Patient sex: M
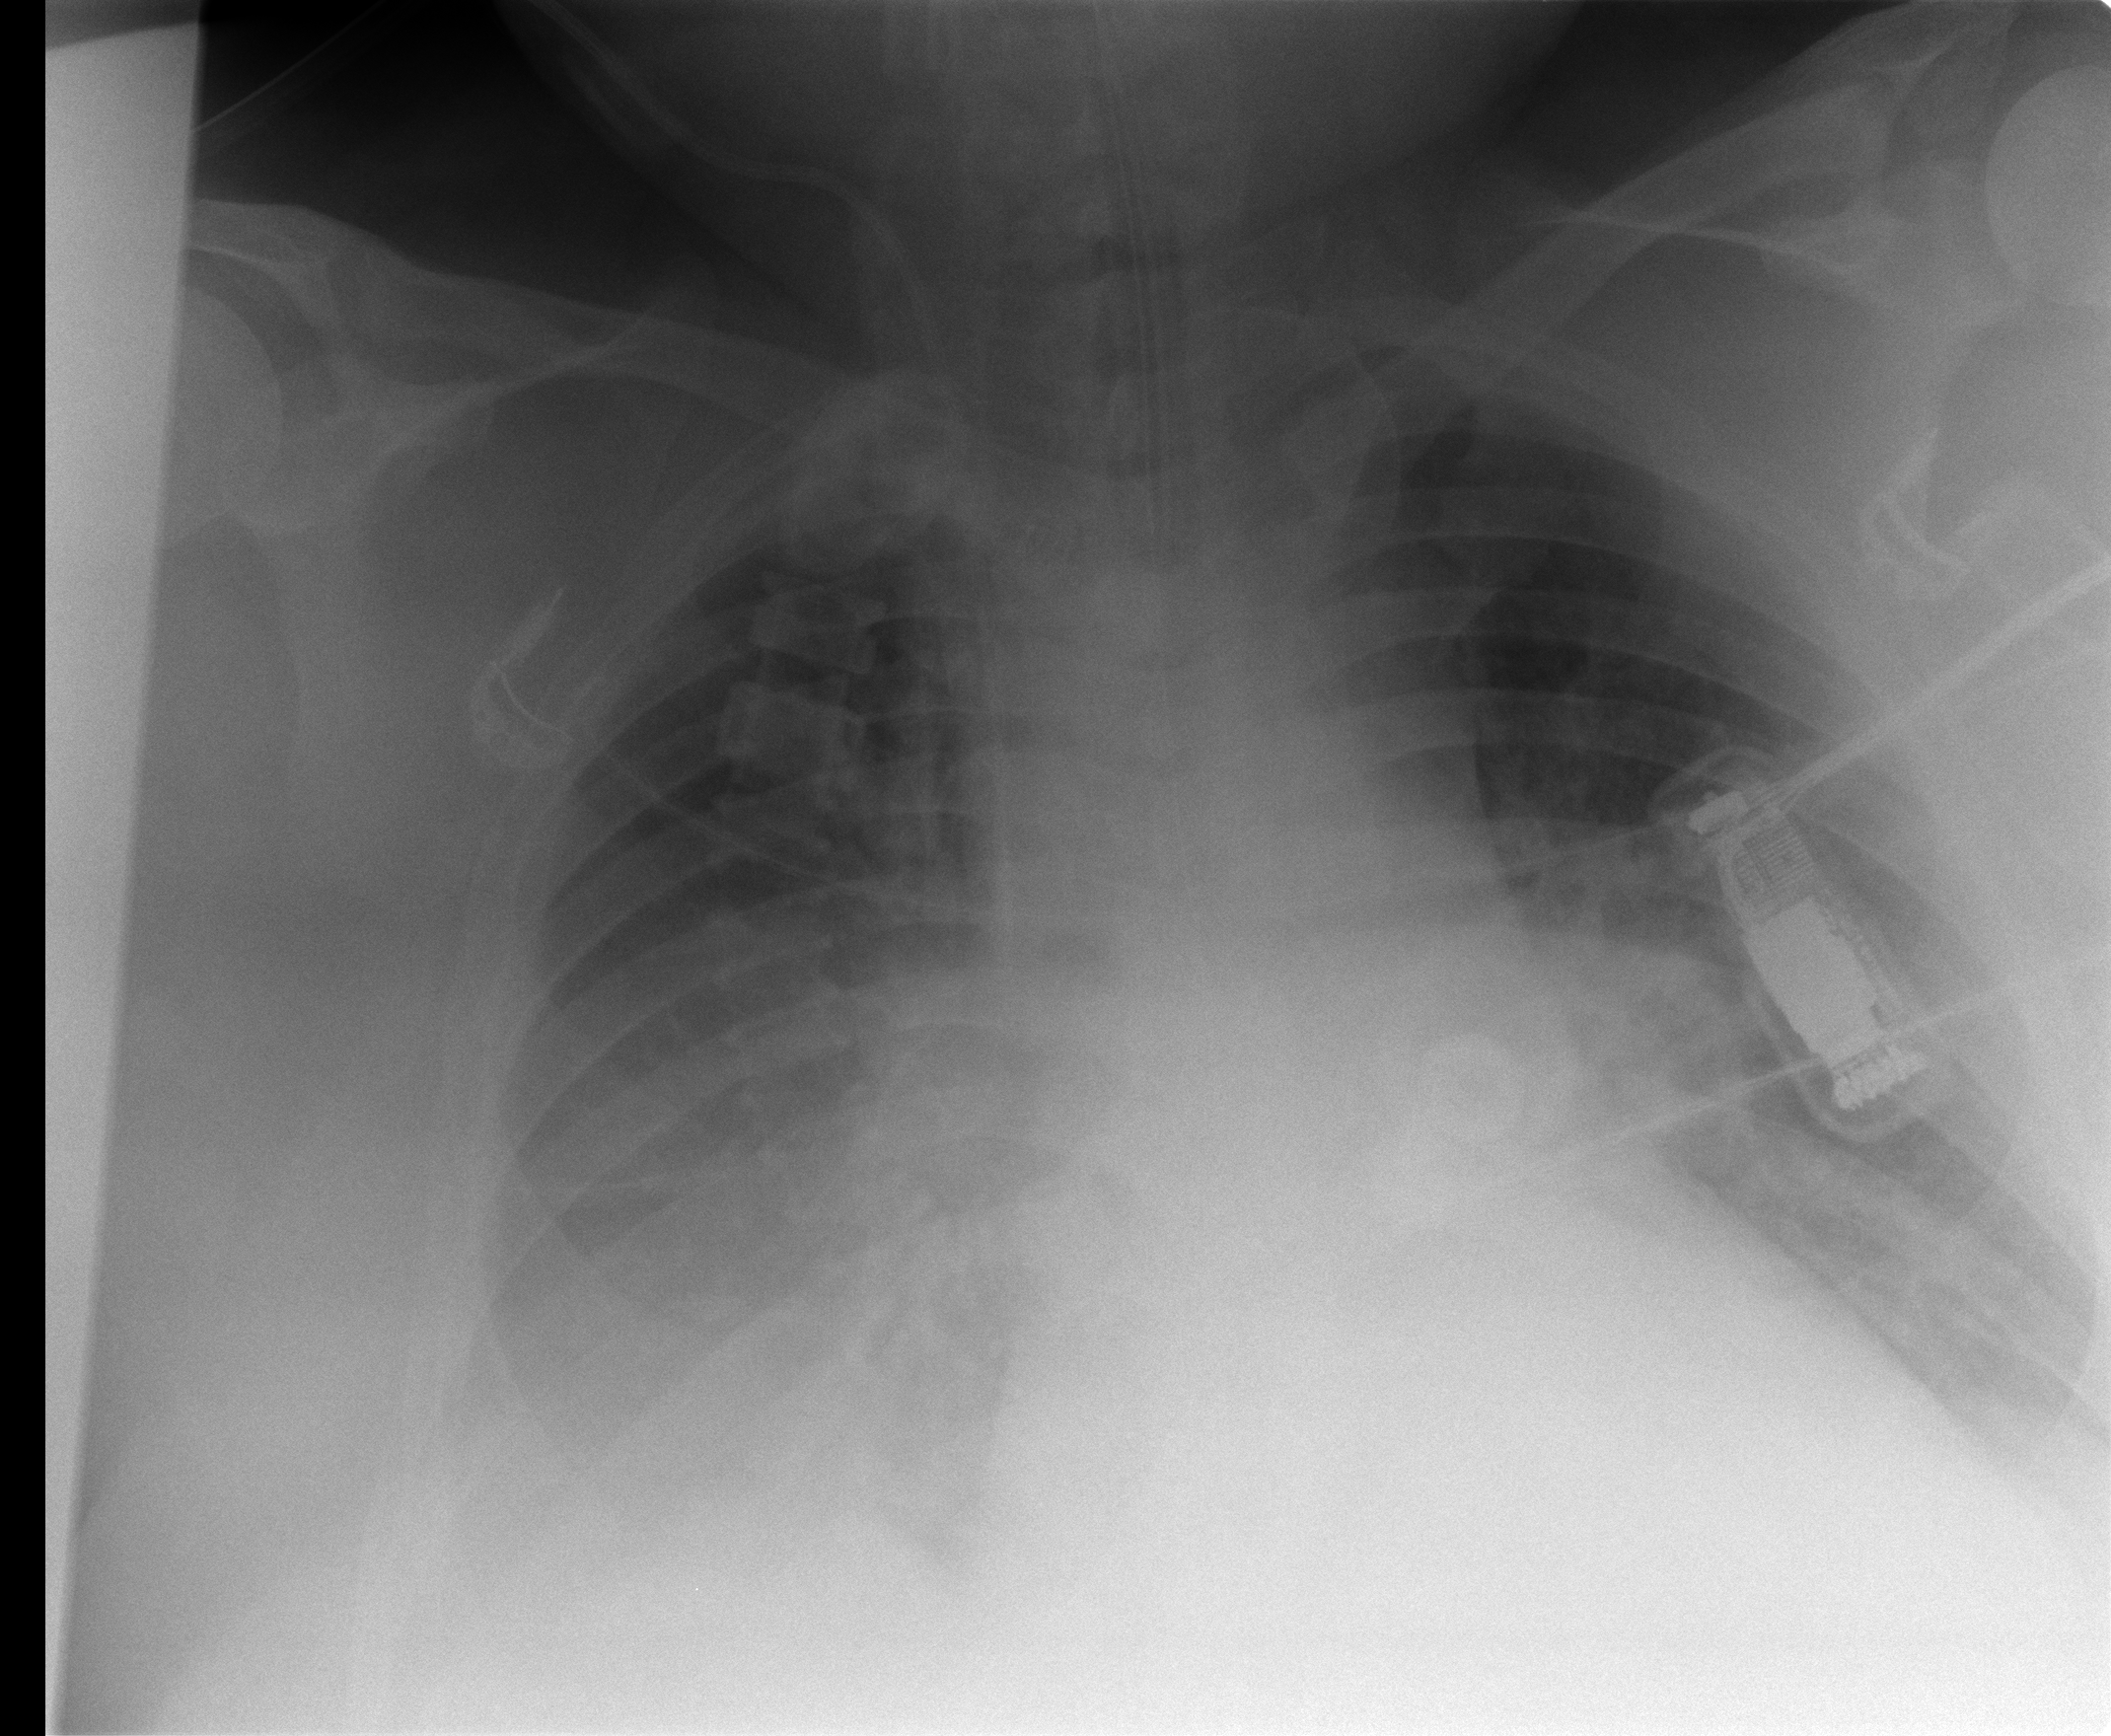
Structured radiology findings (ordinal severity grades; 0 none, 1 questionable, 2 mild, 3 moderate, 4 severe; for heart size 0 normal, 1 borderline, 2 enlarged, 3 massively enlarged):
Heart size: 2
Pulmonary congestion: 0
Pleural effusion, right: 3
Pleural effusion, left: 1
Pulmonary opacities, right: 0
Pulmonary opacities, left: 0
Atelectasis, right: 2
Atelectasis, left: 2